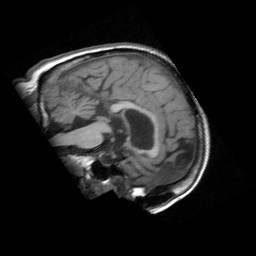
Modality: T1w
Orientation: sagittal
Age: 60